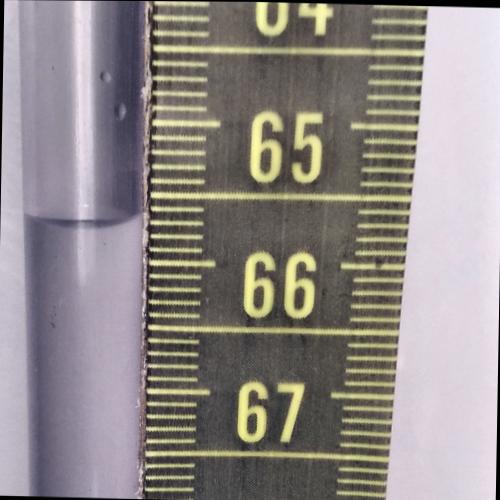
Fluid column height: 65.7 cm